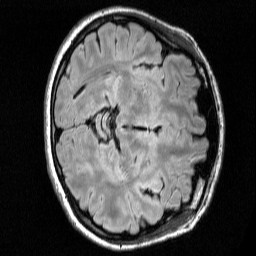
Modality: FLAIR
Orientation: axial
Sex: female
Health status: ill
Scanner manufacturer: siemens
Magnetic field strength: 3 T
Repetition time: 7 s
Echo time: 0.372 s